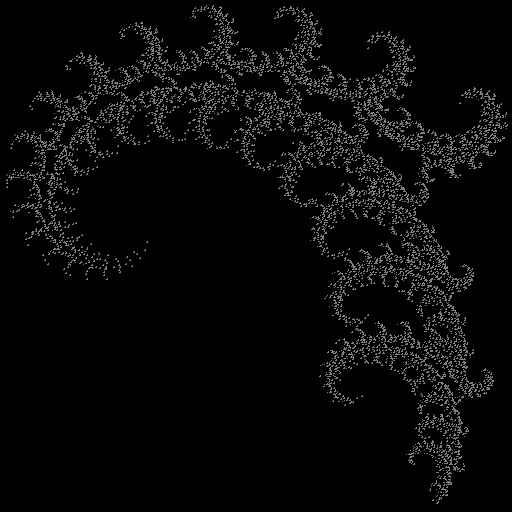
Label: coral